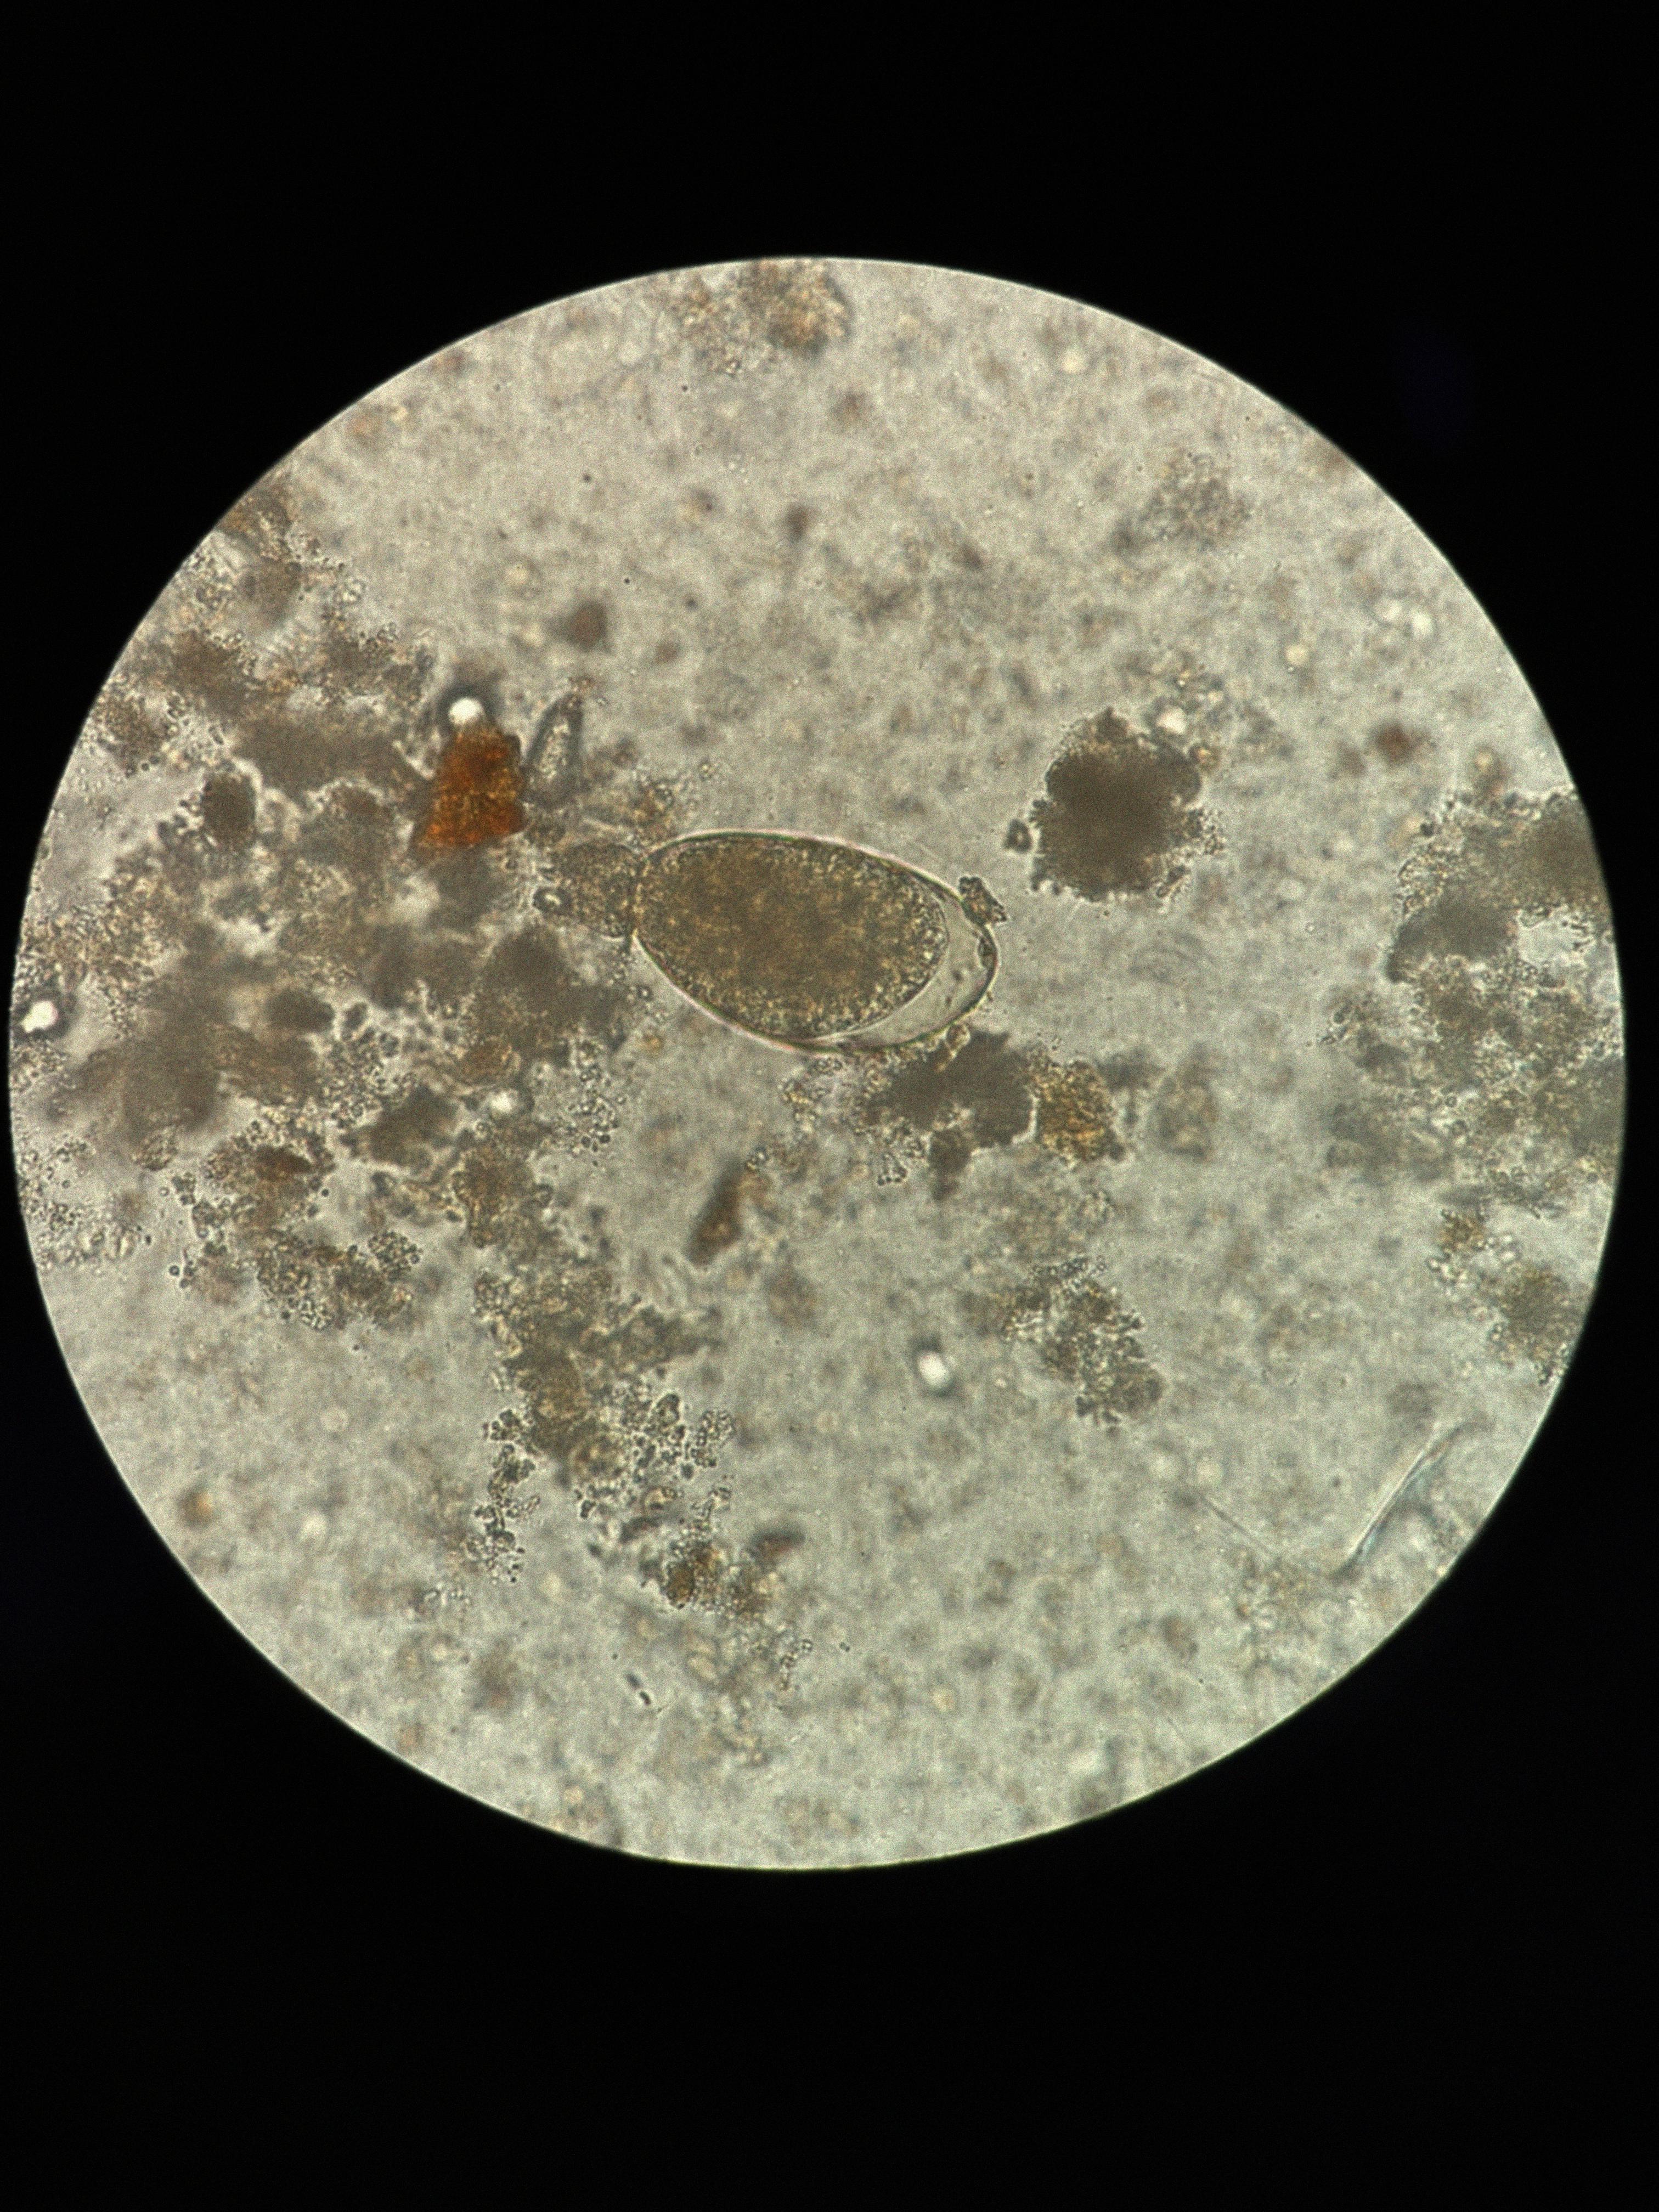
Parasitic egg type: Fasciolopsis buski